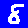
Digit: 8